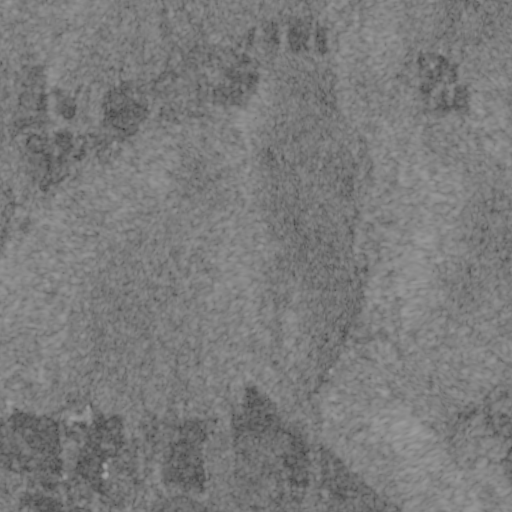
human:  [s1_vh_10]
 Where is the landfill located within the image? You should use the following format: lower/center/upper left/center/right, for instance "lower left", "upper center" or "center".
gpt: The landfill is located in the lower left of the image.
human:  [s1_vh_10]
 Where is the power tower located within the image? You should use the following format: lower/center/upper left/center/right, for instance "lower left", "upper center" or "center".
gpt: The power tower is located in the lower left of the image.
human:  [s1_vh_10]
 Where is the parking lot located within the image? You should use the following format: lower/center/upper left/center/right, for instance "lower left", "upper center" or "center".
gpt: There is no parking lot in the image.

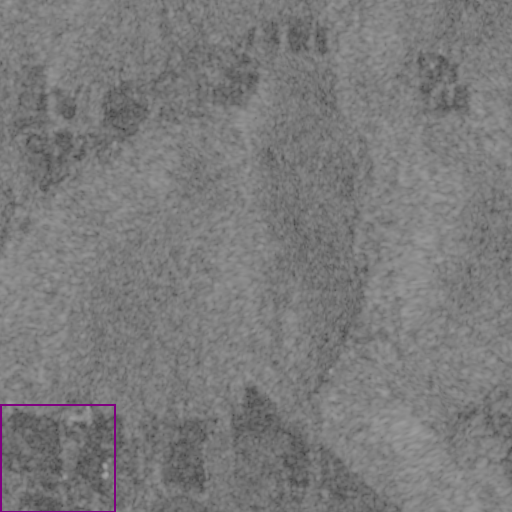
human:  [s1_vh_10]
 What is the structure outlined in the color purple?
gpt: The structure outlined in purple is a landfill.
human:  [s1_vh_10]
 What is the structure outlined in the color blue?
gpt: There is no blue outline.